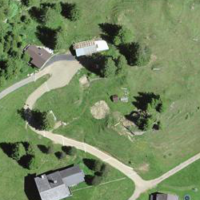
EUNIS habitat code: 26
Species observed at this site:
Eryngium alpinum